Question:
I am little confused with the explanation on log4j site, could somebody please put some light on my ignorance.
Does the graph represents, the number of application threads currently used by application to run its business logic or it represents the number of threads that will be used by logger or disruptor in case of all Async Loggers.
In other words, does the graph represents the threads that are generating logs or does it represent the threads consuming logs on behalf of log4j2.
Please share some official references and is there any way to configure the number of threads that will be used by logger.
I don't want my application to slog by loggers thread so is there any way to configure log4j to use CPU less.
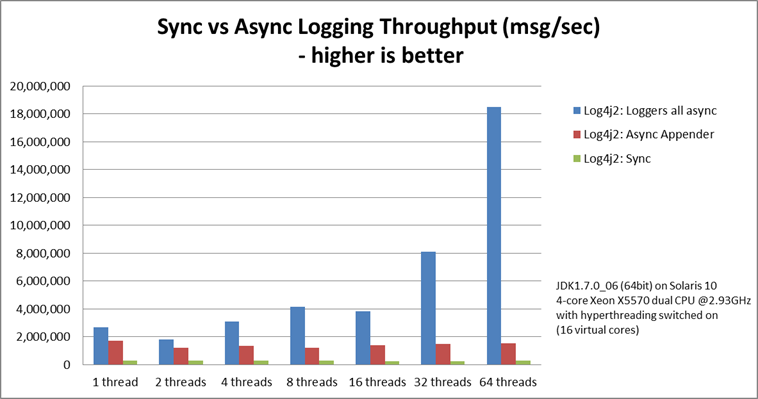
Answer: The number of threads in the graph represents the number of application threads that do logging concurrently.
With Async Loggers there is only one background thread that writes to the log files.
What the graph shows is that the data structure used to handoff log events from the many producer (application) threads to the single consumer thread is very efficient even under high contention, resulting in much better logging throughput.